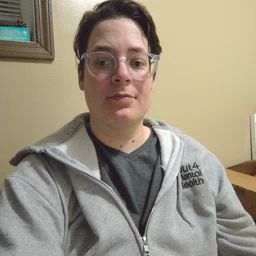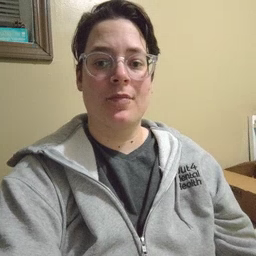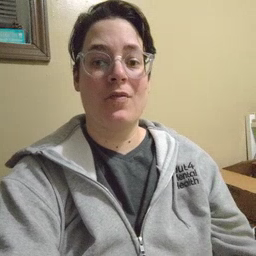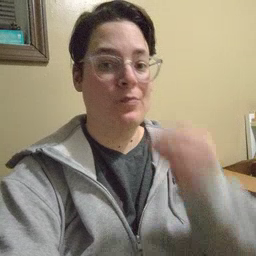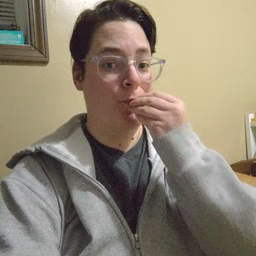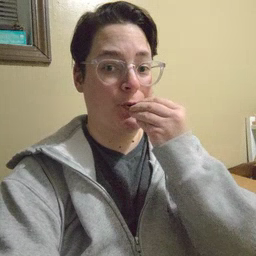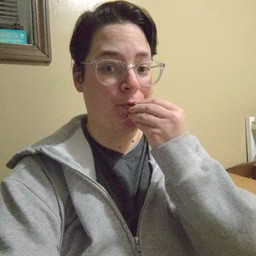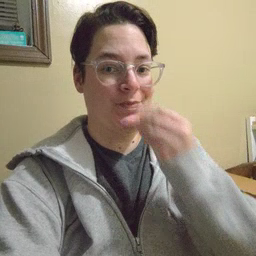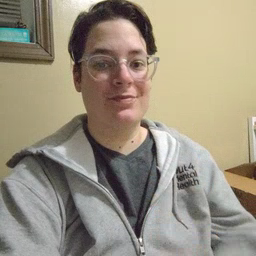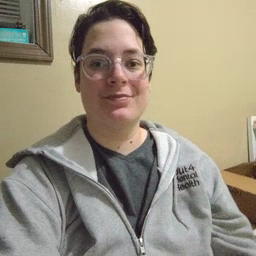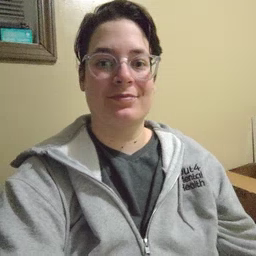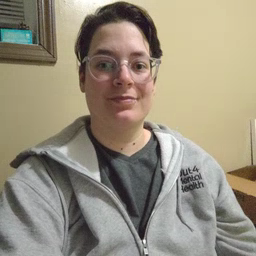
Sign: food